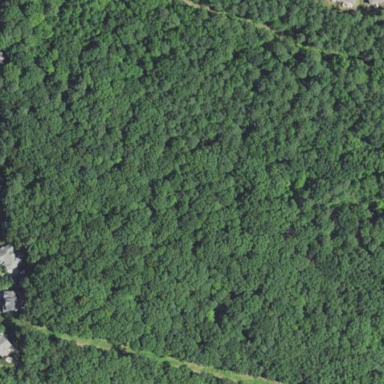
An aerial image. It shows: Mixed woodland with variety of leaf types and cycles.